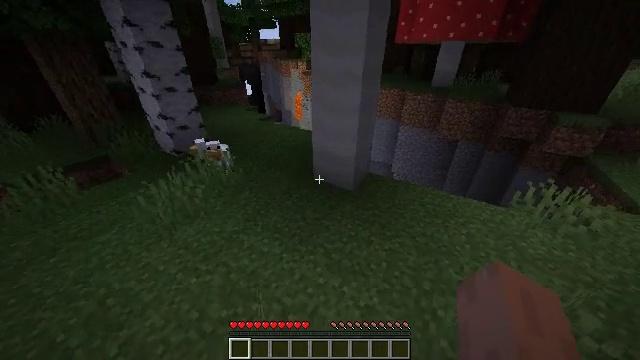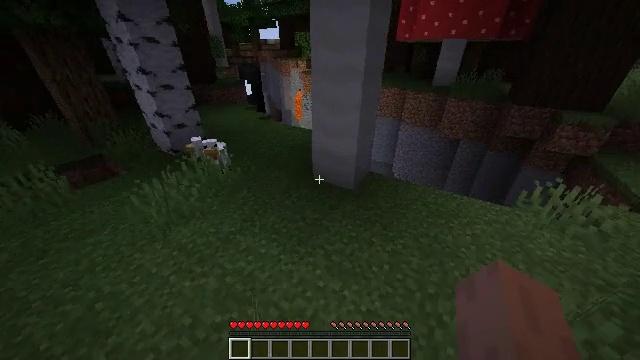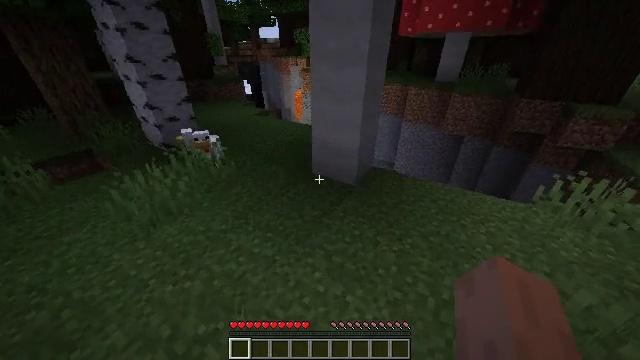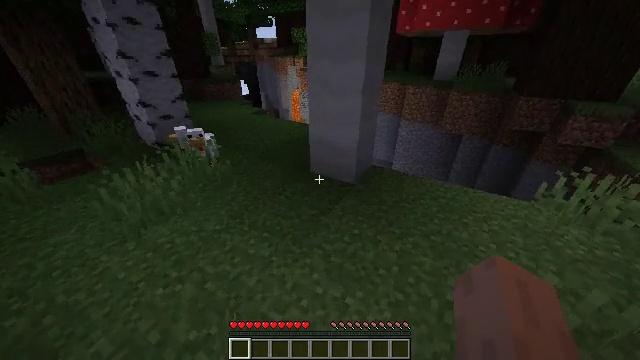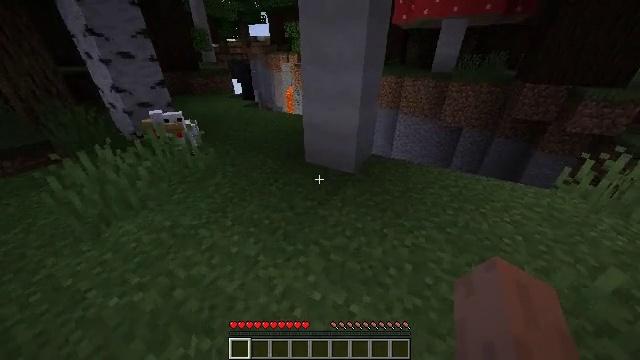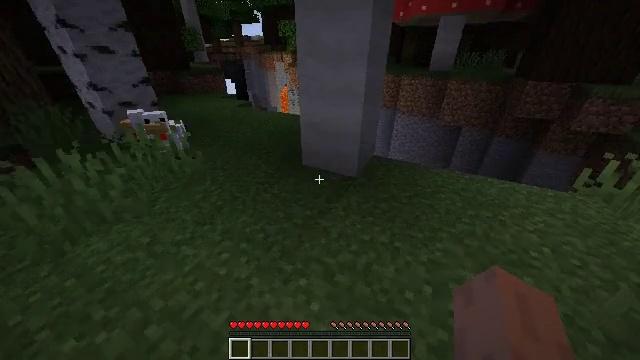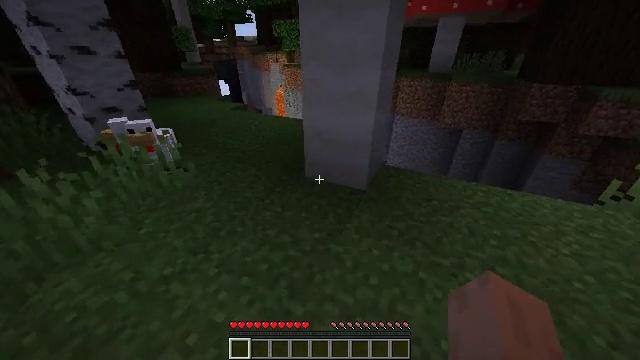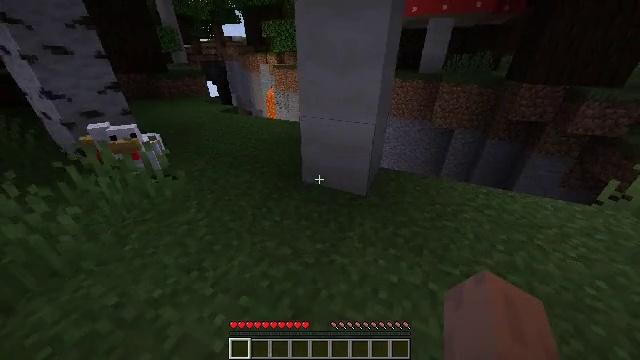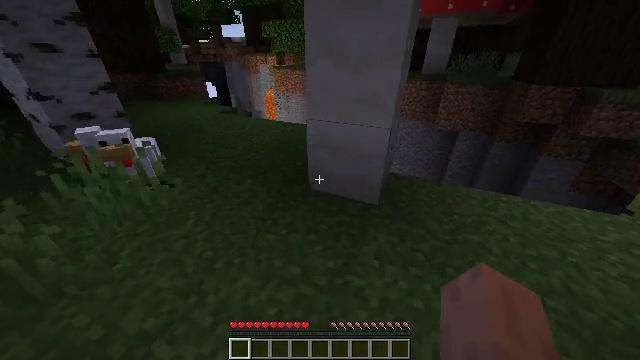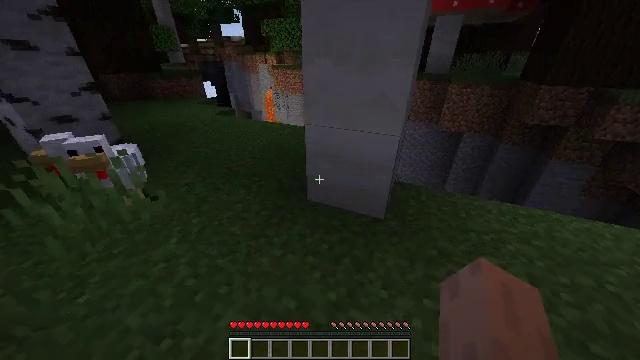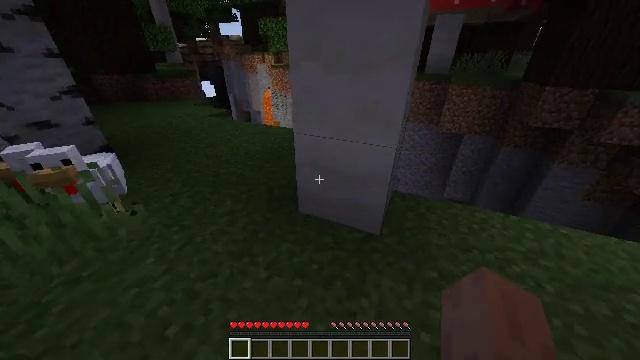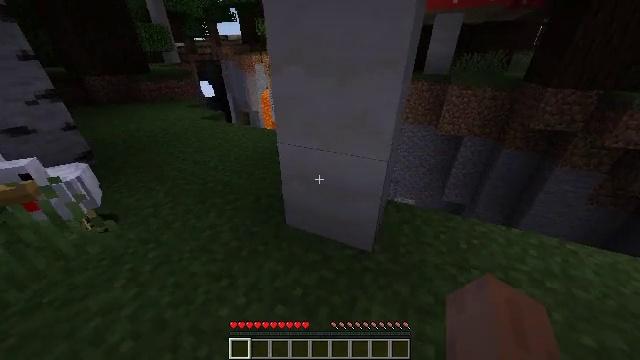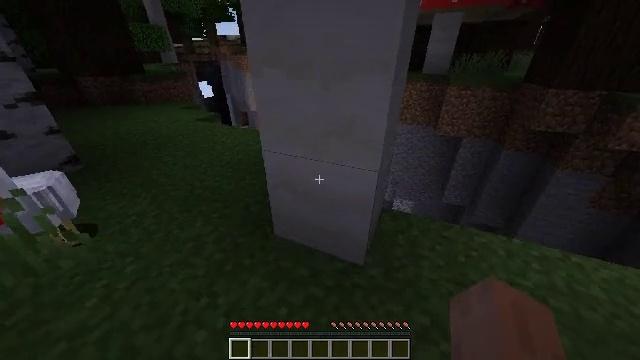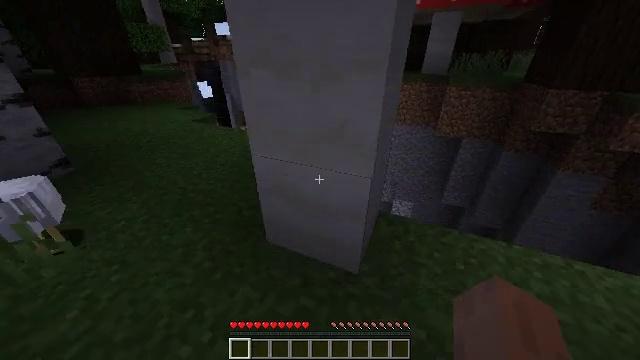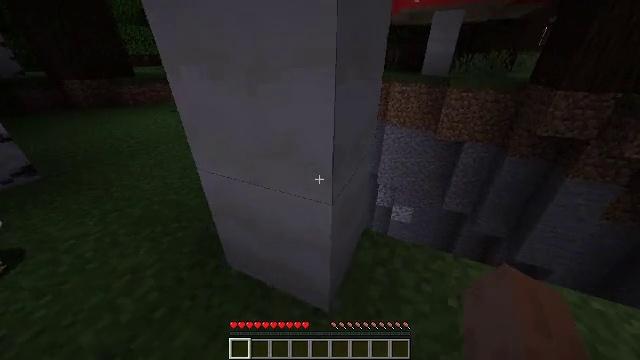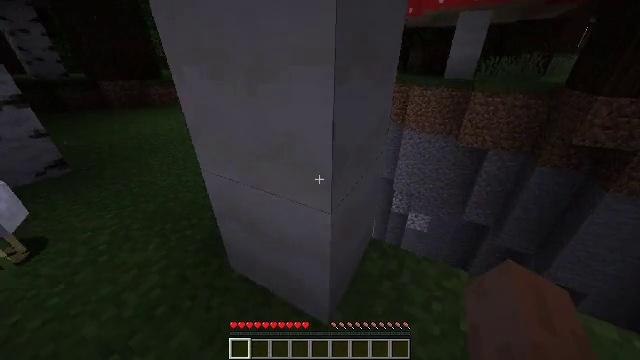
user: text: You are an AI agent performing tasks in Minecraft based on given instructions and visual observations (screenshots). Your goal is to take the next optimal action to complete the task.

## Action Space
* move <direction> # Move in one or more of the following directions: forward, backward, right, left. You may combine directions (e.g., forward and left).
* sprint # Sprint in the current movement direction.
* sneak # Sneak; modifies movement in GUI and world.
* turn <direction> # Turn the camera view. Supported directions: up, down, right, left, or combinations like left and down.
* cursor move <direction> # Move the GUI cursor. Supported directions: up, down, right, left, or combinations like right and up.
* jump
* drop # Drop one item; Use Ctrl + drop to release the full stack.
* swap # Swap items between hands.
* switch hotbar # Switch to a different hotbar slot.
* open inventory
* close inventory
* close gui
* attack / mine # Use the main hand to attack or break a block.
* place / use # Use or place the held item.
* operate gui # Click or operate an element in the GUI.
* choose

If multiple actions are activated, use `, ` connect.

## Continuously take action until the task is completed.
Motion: motion action
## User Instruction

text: Break the mushroom stem block.
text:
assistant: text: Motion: move forward, sprint, attack / mine
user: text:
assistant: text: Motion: move forward, sprint, attack / mine
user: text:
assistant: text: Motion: move forward, sprint, attack / mine
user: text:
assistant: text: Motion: move forward, sprint, turn right, attack / mine
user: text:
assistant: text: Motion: move forward and move left, sprint, turn right, attack / mine
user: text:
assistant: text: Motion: move forward and move left, sprint, turn right, attack / mine
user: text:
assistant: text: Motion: move forward and move left, sprint, turn right, attack / mine
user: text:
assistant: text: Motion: move forward, sprint, attack / mine
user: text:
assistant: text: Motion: move forward and move right, sprint, attack / mine
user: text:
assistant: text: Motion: move forward and move right, sprint, attack / mine
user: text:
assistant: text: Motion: move forward and move right, sprint, attack / mine
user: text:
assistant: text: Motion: move forward and move right, sprint, attack / mine
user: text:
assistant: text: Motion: move forward and move right, sprint, attack / mine
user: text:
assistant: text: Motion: move forward and move right, sprint, attack / mine
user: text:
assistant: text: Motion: move forward and move right, turn left, attack / mine
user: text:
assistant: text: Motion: turn left and up, attack / mine
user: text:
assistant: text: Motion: turn left, attack / mine
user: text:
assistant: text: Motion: turn left, attack / mine
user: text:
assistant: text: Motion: turn left, attack / mine
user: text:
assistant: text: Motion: turn left, attack / mine
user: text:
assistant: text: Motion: turn left, attack / mine
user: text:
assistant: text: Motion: attack / mine
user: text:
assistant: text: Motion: attack / mine
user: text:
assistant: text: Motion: attack / mine
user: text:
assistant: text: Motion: attack / mine
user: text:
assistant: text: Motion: attack / mine
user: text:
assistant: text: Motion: attack / mine
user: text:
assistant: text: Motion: no_op
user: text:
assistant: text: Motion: turn up
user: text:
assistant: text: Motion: turn up